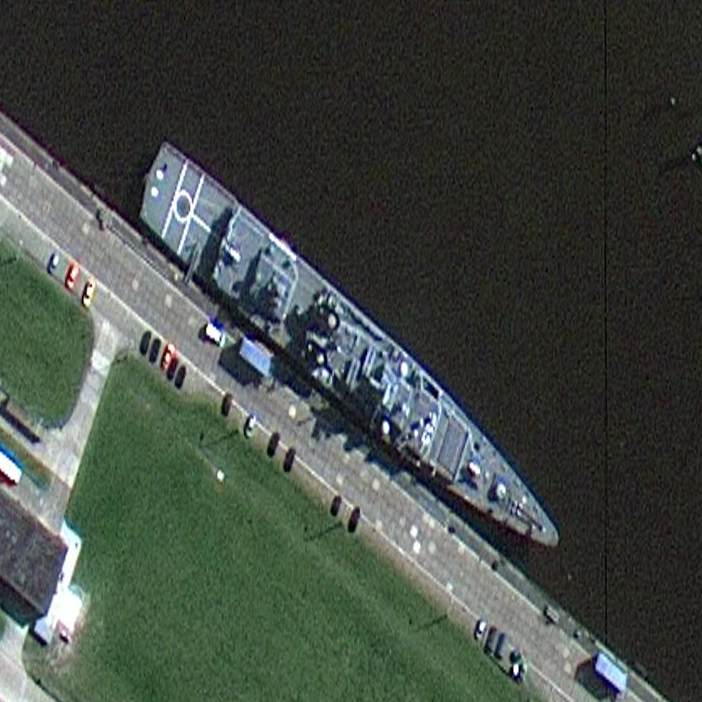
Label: cruiser